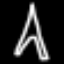
Label: The Eiffel Tower